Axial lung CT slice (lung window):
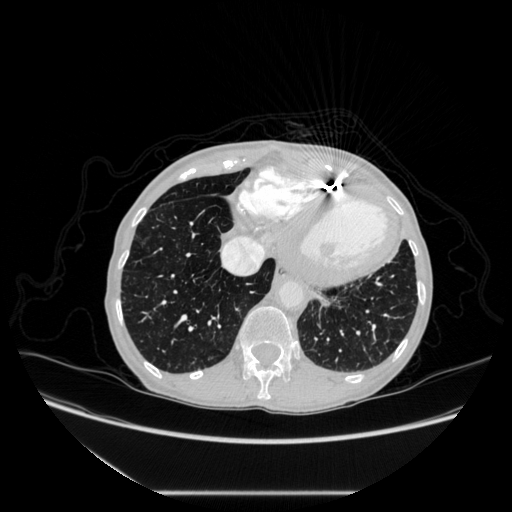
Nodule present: no